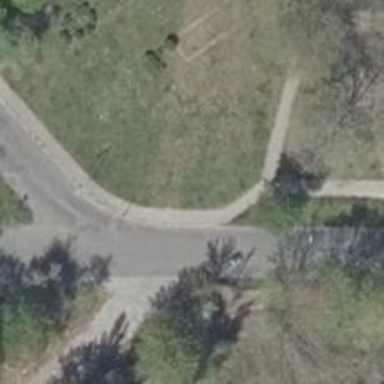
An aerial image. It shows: Residential road with asphalt surface.